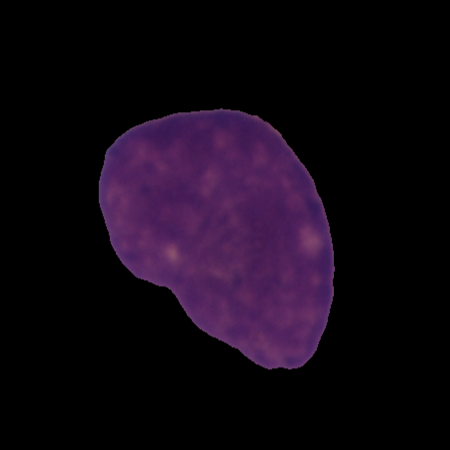
Label: cancer